Question: I used 'attributedString' to change the color of a part of the text in the textView. The problem is that it only changes the color of the first string that it finds and It's case sensitive. I want it to change the color of all same strings in the text. Anyone knows how to write a loop for it?
Here is my code
'''
class ViewController: UIViewController {
@IBOutlet var textView: UITextField!
@IBOutlet var textBox: UITextField!
override func viewDidLoad() {
super.viewDidLoad()
let text = "Love ,love, love, love, Love"
let linkTextWithColor = "love"
let range = (text as NSString).rangeOfString(linkTextWithColor)
let attributedString = NSMutableAttributedString(string:text)
attributedString.addAttribute(NSForegroundColorAttributeName, value: UIColor.redColor() , range: range)
self.textView.attributedText = attributedString
}
}
'''
It only changes the first "" that it finds.
Here is the output:

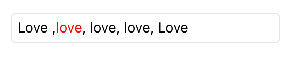
Answer: '''
let s = "love, Love, lOVE, LOVE"
let regex = try! NSRegularExpression(pattern: "love", options: .CaseInsensitive)
let matches = regex.matchesInString(s, options: .WithoutAnchoringBounds, range: NSRange(location: 0, length: s.utf16.count))
let attributedString = NSMutableAttributedString(string: s)
for m in matches {
attributedString.addAttributes([NSForegroundColorAttributeName: UIColor.redColor()], range: m.range)
}
'''